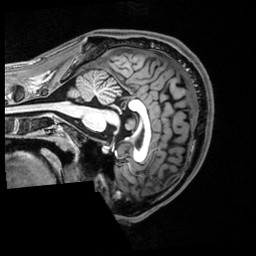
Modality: T1w
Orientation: sagittal
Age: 20
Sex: male
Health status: healthy
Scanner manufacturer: siemens
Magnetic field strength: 3 T
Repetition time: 2.53 s
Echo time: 0.00339 s